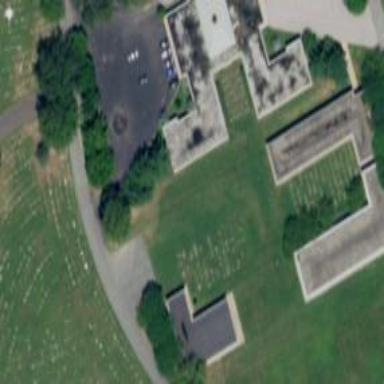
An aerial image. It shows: Mausoleum building.